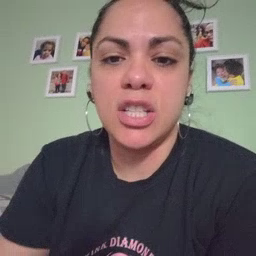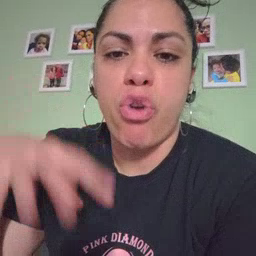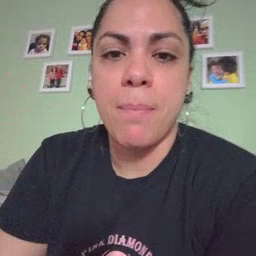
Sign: drop